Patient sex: M
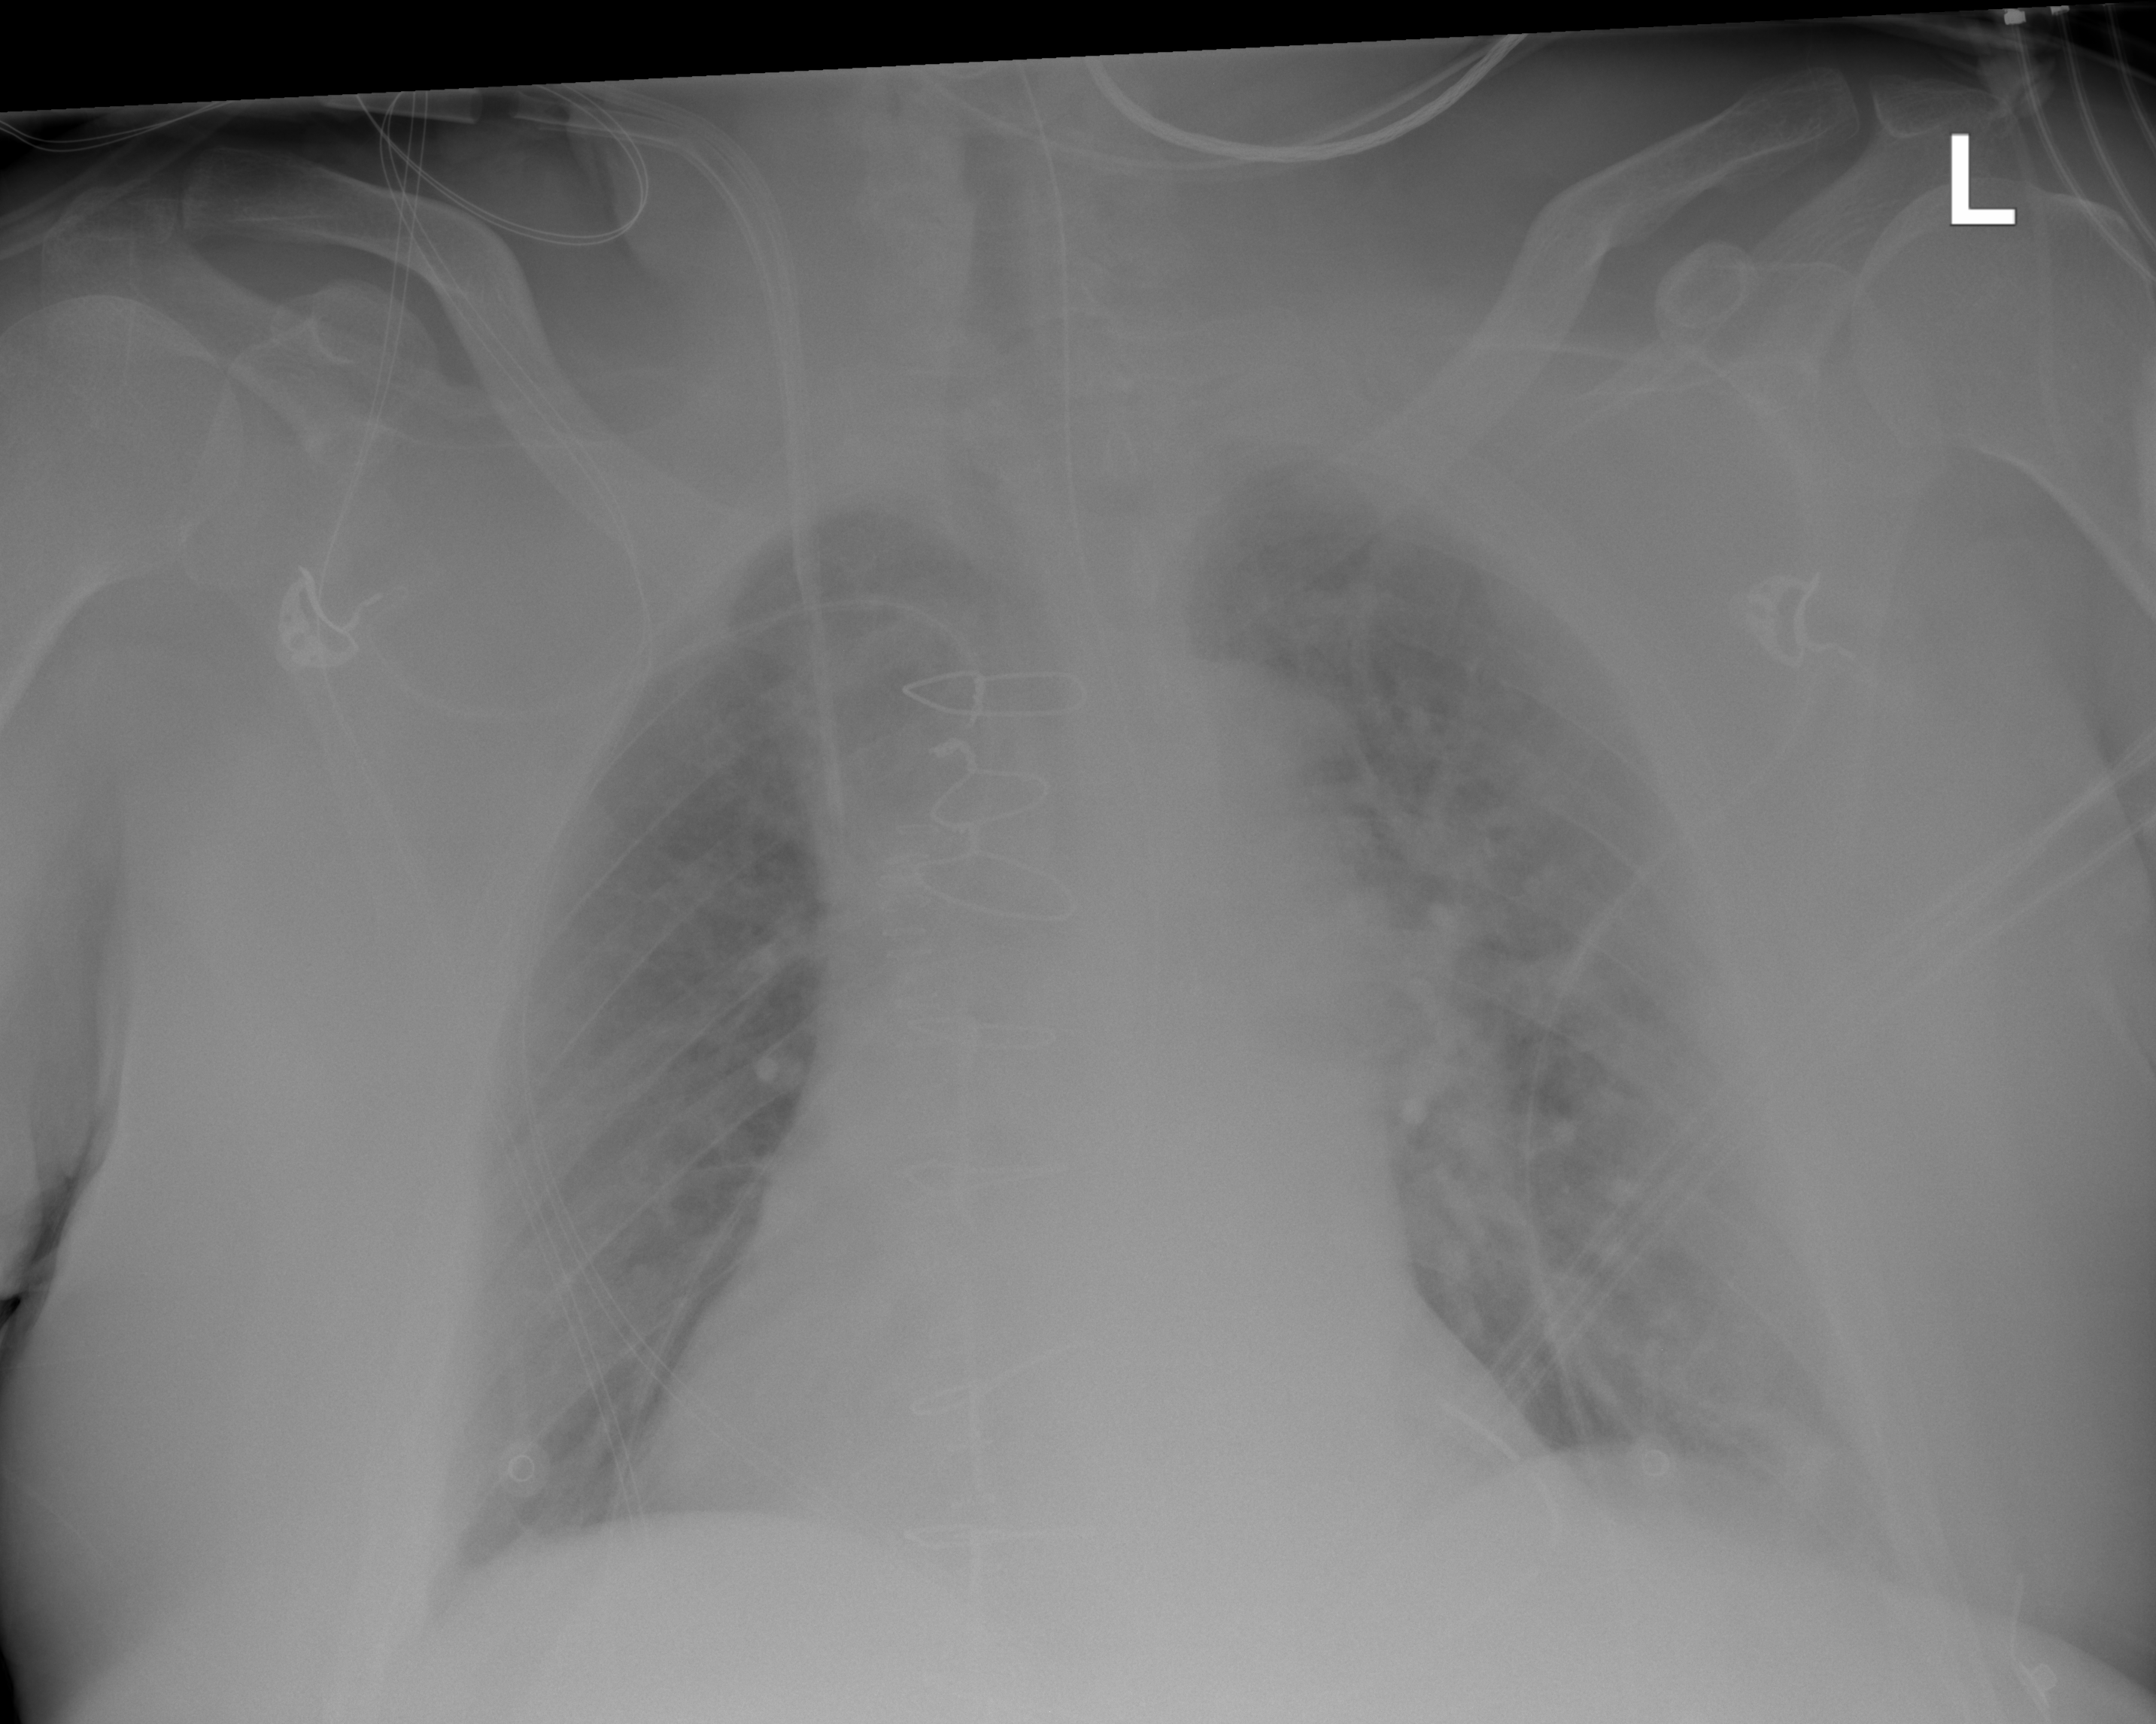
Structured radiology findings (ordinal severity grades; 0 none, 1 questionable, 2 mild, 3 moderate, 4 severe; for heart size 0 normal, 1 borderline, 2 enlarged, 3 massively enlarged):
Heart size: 1
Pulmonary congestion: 1
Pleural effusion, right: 2
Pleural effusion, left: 2
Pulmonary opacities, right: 1
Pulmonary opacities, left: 0
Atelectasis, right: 0
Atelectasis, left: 1